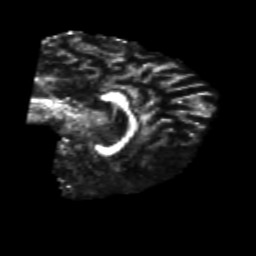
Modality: FA
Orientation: sagittal
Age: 27
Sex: male
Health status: healthy
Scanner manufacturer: siemens
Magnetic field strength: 3 T
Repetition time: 10.8 s
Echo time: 0.082 s